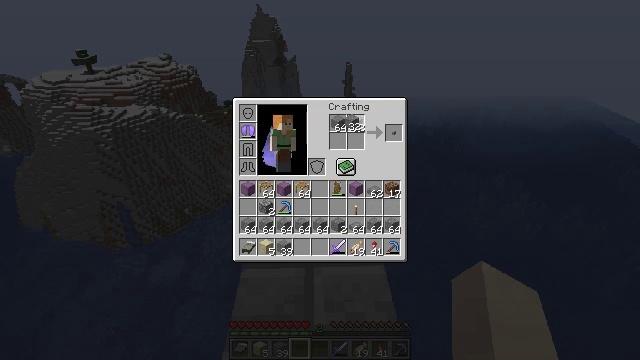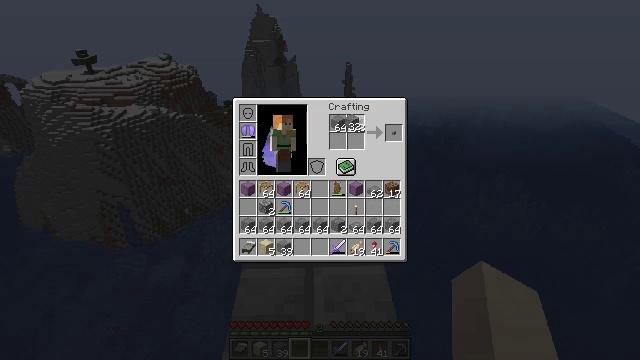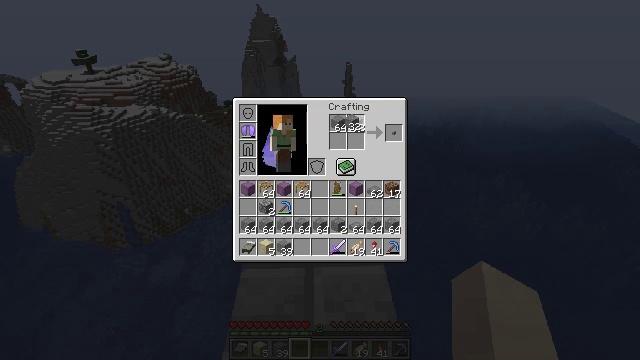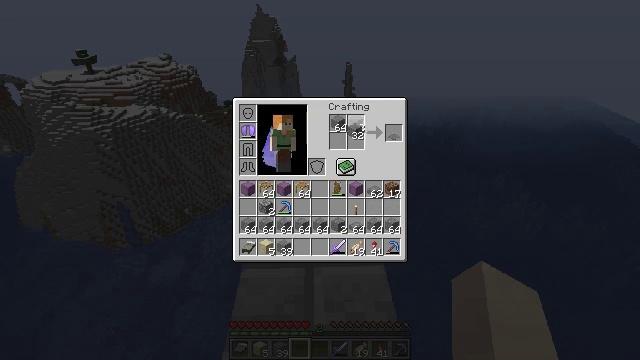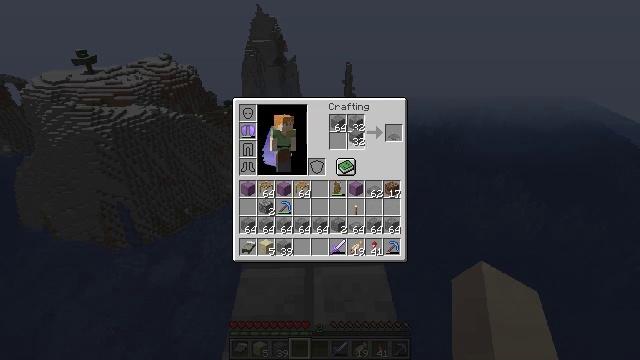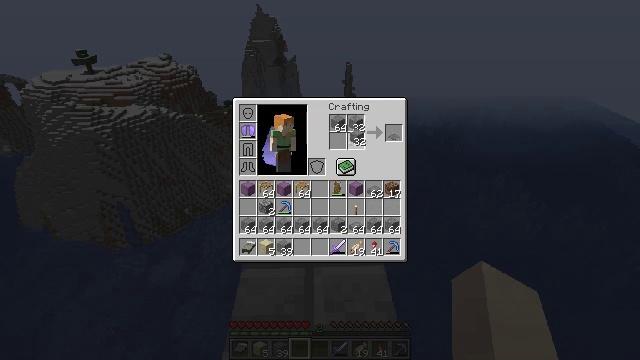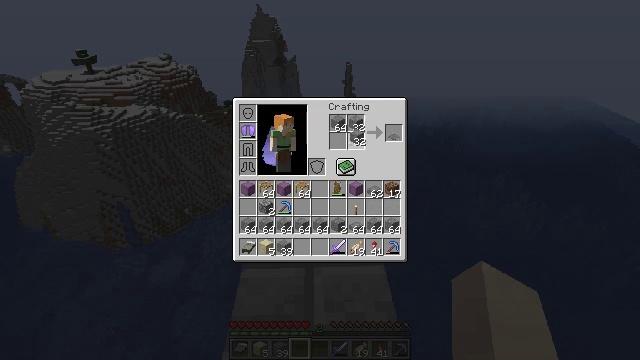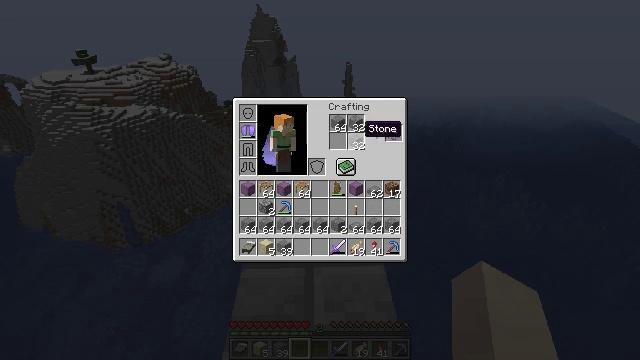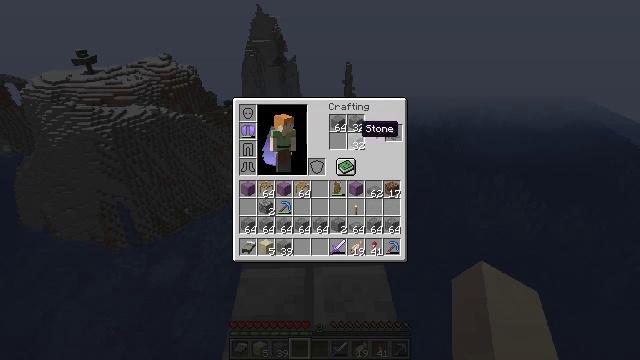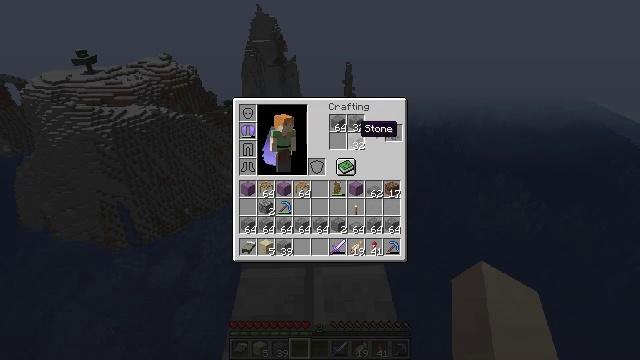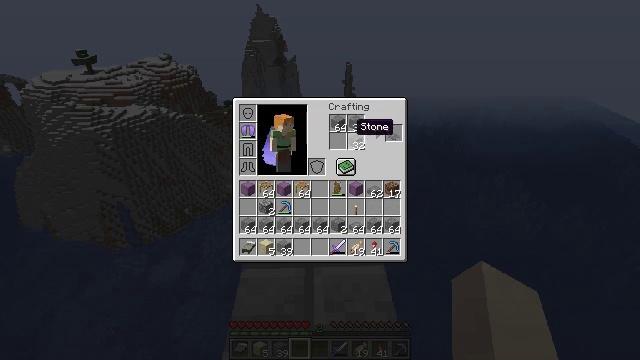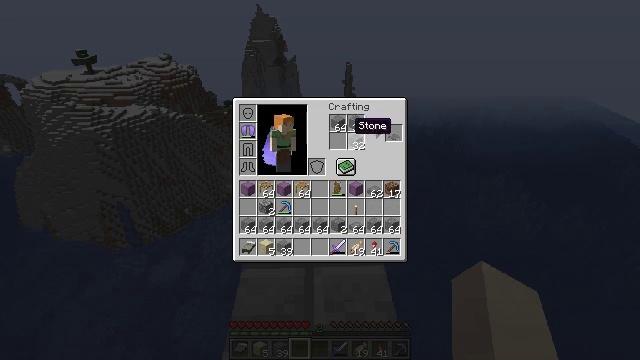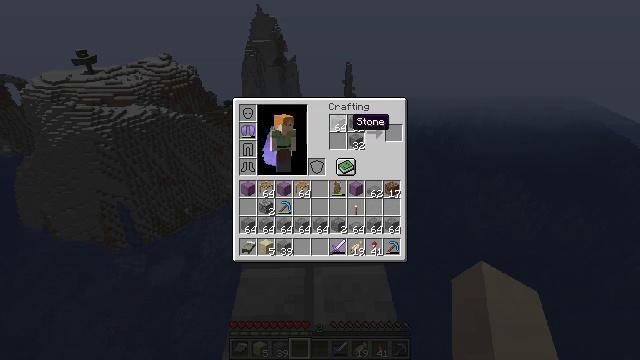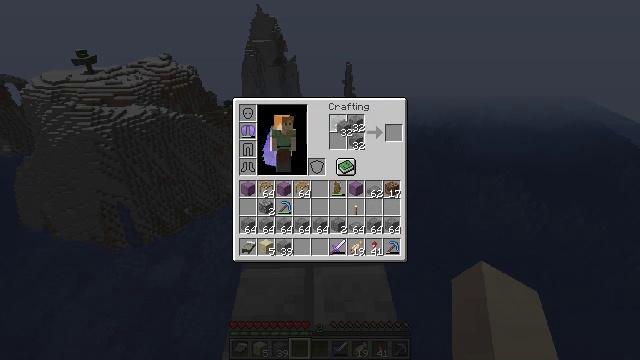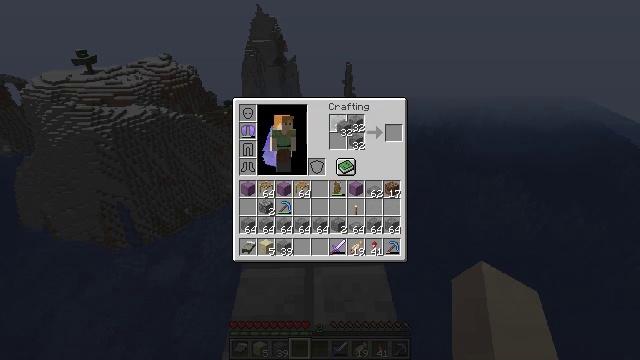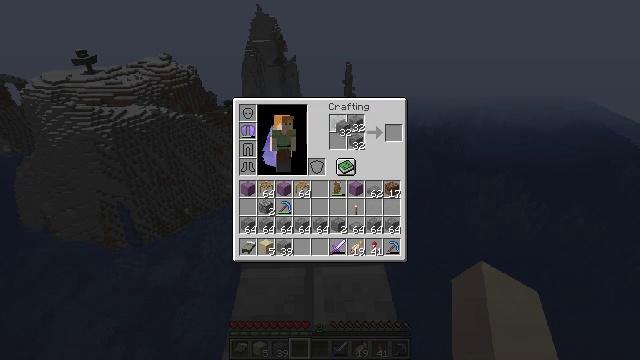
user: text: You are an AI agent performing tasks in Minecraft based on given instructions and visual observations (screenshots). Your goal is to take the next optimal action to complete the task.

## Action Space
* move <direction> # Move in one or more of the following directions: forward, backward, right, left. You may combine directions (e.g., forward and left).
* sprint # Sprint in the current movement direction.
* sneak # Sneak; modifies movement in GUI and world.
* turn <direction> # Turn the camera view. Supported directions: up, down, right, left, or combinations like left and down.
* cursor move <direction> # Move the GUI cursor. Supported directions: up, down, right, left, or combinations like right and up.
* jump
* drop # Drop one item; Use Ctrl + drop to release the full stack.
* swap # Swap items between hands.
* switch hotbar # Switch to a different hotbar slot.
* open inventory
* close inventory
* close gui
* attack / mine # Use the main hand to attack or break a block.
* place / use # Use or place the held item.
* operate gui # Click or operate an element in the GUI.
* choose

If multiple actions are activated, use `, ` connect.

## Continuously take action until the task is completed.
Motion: motion action
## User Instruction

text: Create stone bricks using the crafting interface.
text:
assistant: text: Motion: choose
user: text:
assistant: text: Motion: choose
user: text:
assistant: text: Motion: cursor move down
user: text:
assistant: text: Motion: no_op
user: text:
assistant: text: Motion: operate gui
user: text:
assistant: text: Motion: operate gui
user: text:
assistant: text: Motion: no_op
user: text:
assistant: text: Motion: no_op
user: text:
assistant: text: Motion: no_op
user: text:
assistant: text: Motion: no_op
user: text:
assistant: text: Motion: no_op
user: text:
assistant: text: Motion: no_op
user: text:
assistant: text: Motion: choose
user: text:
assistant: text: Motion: choose
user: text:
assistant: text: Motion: choose
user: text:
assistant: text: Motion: cursor move down
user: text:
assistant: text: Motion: no_op
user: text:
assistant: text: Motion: no_op
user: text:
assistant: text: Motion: operate gui
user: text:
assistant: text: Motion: operate gui
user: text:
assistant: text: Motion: operate gui
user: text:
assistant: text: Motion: no_op
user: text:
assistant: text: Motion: sneak
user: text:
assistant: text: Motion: sneak
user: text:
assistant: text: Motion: sneak, cursor move right
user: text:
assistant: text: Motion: sneak, cursor move right
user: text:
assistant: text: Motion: sneak
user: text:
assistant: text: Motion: sneak, cursor move right
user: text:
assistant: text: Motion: sneak
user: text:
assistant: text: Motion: sneak